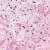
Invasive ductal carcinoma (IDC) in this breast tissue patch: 0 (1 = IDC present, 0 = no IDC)